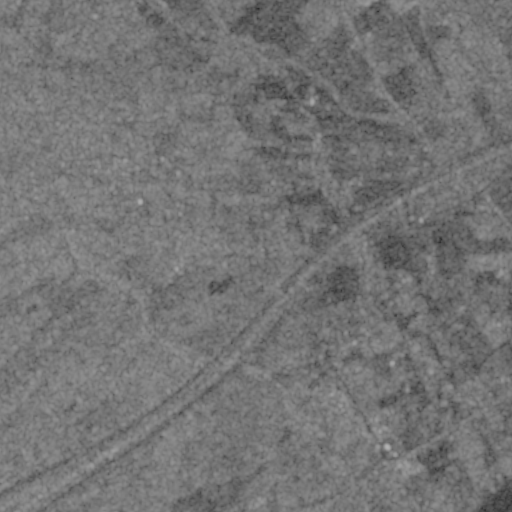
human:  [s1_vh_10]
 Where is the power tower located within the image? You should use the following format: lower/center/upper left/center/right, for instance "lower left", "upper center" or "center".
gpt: The power tower is located in the upper of the image.
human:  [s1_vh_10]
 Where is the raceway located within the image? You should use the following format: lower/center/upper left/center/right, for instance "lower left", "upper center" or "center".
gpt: The raceway is located in the upper center of the image.
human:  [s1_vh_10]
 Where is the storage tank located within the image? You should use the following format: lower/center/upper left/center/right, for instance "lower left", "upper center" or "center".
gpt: The storage tank is located in the center right of the image.
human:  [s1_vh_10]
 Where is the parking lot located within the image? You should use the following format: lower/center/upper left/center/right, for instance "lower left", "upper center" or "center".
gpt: There is no parking lot in the image.

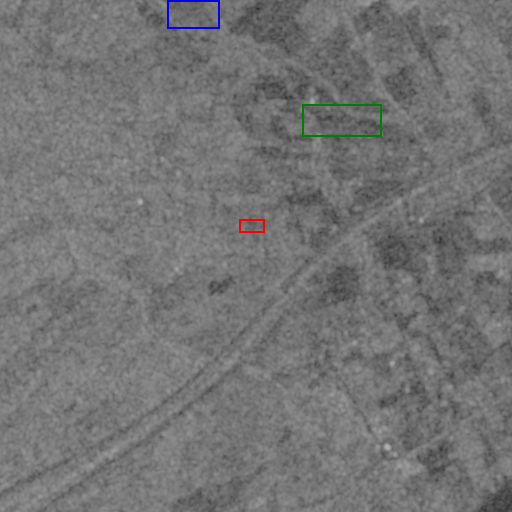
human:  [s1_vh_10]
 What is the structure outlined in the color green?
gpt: The structure outlined in green is a crop field.
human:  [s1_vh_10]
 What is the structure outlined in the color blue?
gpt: The structure outlined in blue is a park.
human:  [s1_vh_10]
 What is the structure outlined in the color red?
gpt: The structure outlined in red is a parking lot.
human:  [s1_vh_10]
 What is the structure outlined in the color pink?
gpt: There is no pink outline.